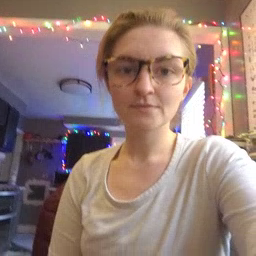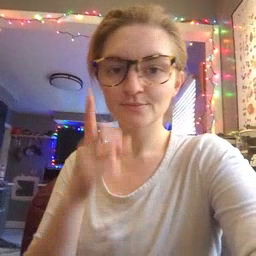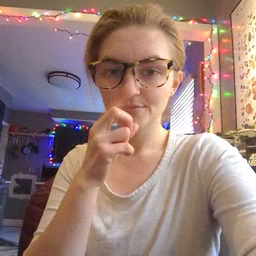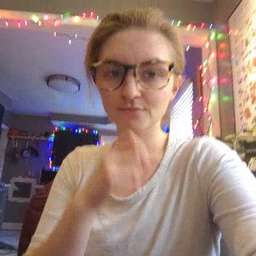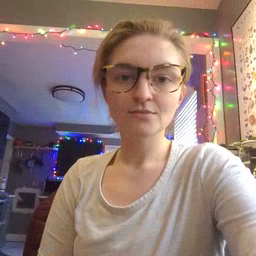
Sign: mouse